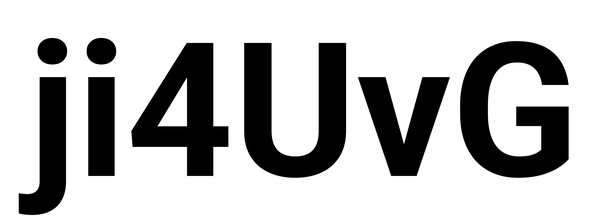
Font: Roboto_Bold